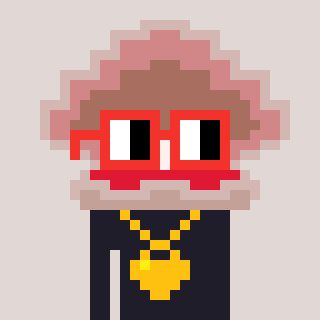
a pixel art character with square red glasses, a oyster-shaped head and a grayscale-colored body on a warm background